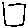
Label: square